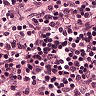
Metastatic tissue present: no